Aerial crown-view tile of a tropical tree (Barro Colorado Island, Panama), acquired 20250124:
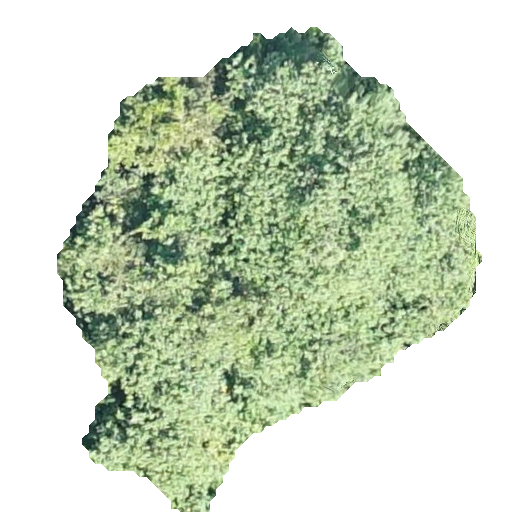
Species: Hieronyma alchorneoides
GBIF accepted scientific name: Hieronyma alchorneoides
Crown area: 191.622 m²